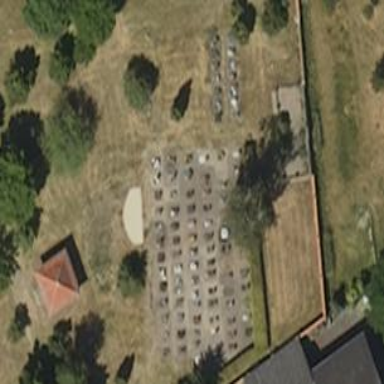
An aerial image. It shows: Graveyard.